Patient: sex M, age 48
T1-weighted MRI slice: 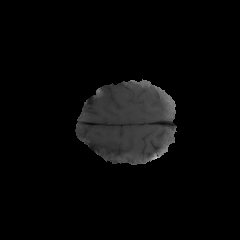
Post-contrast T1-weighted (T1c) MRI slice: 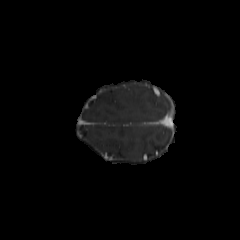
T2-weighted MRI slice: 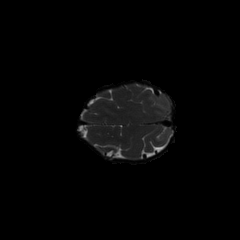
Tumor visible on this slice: no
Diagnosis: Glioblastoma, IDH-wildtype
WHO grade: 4